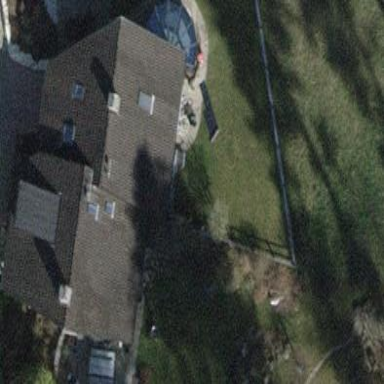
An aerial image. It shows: Simple and straightforward house.